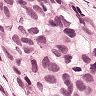
Metastatic tissue present: yes